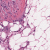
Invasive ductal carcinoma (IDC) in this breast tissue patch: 1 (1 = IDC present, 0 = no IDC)